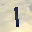
Label: 1